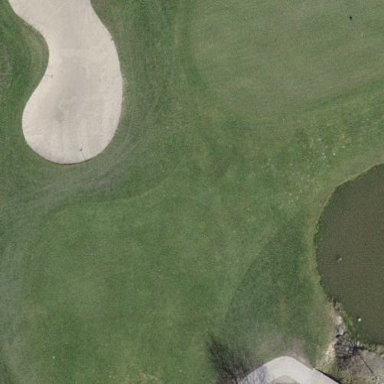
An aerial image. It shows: Scenic golf fairway.